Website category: jobs
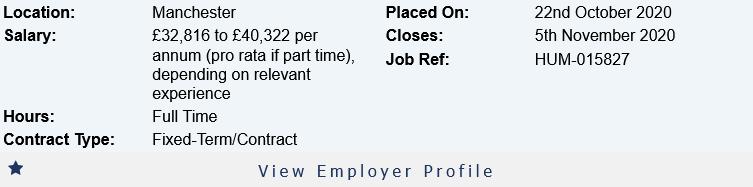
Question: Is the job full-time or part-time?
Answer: Full Time

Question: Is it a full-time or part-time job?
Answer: Full Time

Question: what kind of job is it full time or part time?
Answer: Full Time

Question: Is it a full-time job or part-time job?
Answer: Full Time

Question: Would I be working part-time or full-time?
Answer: Full Time

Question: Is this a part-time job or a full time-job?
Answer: Full Time

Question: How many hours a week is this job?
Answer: Full Time

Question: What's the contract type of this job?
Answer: Fixed-Term/Contract

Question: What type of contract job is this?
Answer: Fixed-Term/Contract

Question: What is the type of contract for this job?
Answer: Fixed-Term/Contract

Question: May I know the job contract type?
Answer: Fixed-Term/Contract

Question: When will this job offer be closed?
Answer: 5th November 2020

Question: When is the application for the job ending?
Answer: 5th November 2020

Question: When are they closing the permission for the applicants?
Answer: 5th November 2020

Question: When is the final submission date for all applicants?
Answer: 5th November 2020

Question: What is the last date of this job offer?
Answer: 5th November 2020

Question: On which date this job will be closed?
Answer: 5th November 2020

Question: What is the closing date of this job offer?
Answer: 5th November 2020

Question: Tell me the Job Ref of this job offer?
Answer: HUM-015827

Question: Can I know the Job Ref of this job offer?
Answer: HUM-015827

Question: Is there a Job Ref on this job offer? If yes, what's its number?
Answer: HUM-015827

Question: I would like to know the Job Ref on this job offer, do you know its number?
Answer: HUM-015827

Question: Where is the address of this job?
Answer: Manchester

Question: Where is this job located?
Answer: Manchester

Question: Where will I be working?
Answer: Manchester

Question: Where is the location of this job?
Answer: Manchester

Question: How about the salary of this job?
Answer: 32,816 to 40,322 per annum (pro rata if part time), depending on relevant experience

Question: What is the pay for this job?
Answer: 32,816 to 40,322 per annum (pro rata if part time), depending on relevant experience

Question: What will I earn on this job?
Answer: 32,816 to 40,322 per annum (pro rata if part time), depending on relevant experience

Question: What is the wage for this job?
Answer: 32,816 to 40,322 per annum (pro rata if part time), depending on relevant experience

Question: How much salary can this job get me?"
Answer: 32,816 to 40,322 per annum (pro rata if part time), depending on relevant experience

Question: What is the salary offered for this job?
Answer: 32,816 to 40,322 per annum (pro rata if part time), depending on relevant experience

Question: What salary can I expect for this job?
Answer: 32,816 to 40,322 per annum (pro rata if part time), depending on relevant experience

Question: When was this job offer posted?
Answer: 22nd October 2020

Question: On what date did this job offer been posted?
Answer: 22nd October 2020